Chest X-ray:
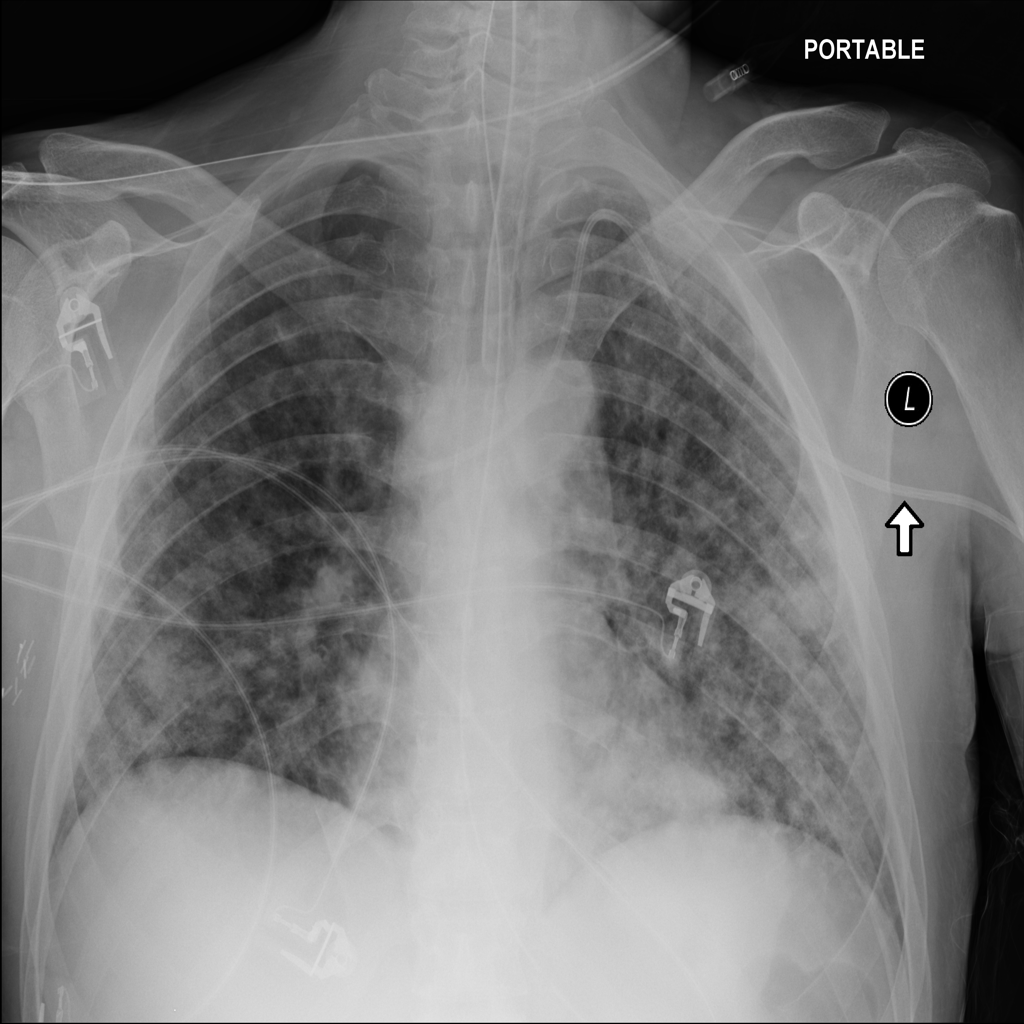
Findings: Consolidation, Diffuse Nodule
No abnormal finding: no